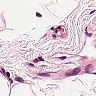
Metastatic tissue present: no